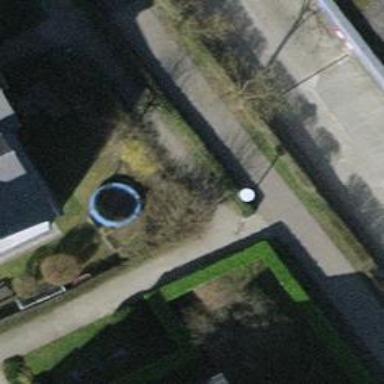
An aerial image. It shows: Hedge barrier.